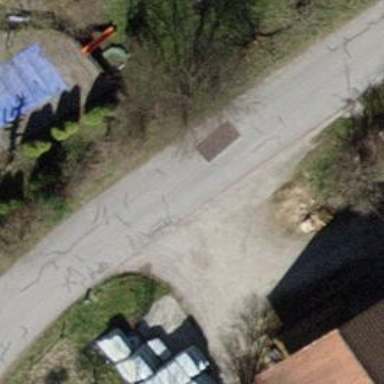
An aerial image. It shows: Smooth asphalt road in residential area.